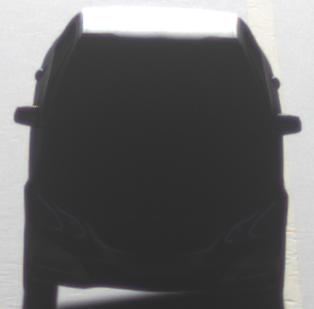
Make: Mercedes-Benz
Model: E 200
Detailed model: E-Class (212) Limousine
Model produced from: 2013/04
Model produced until: 2015/10
Doors: 4
Color: gray
Road condition: dry road
Daytime: sunrise or sunset
Contrast: high contrast